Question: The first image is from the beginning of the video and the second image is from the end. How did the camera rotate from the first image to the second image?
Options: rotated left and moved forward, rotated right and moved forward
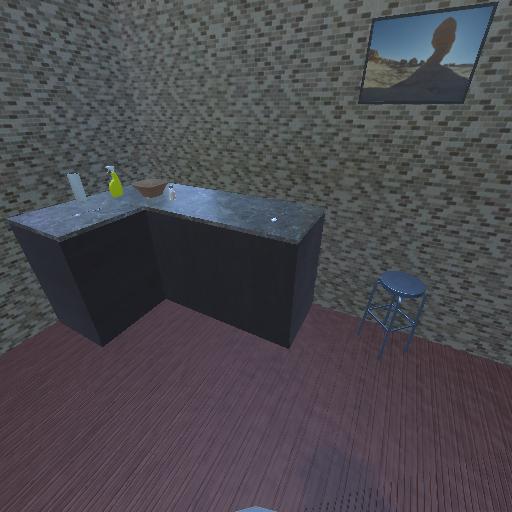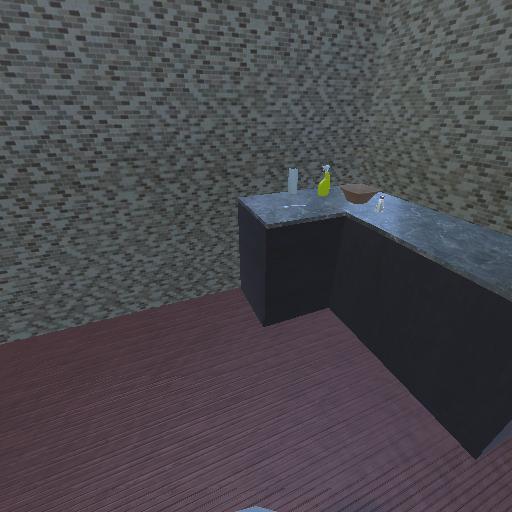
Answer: rotated left and moved forward